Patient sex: F
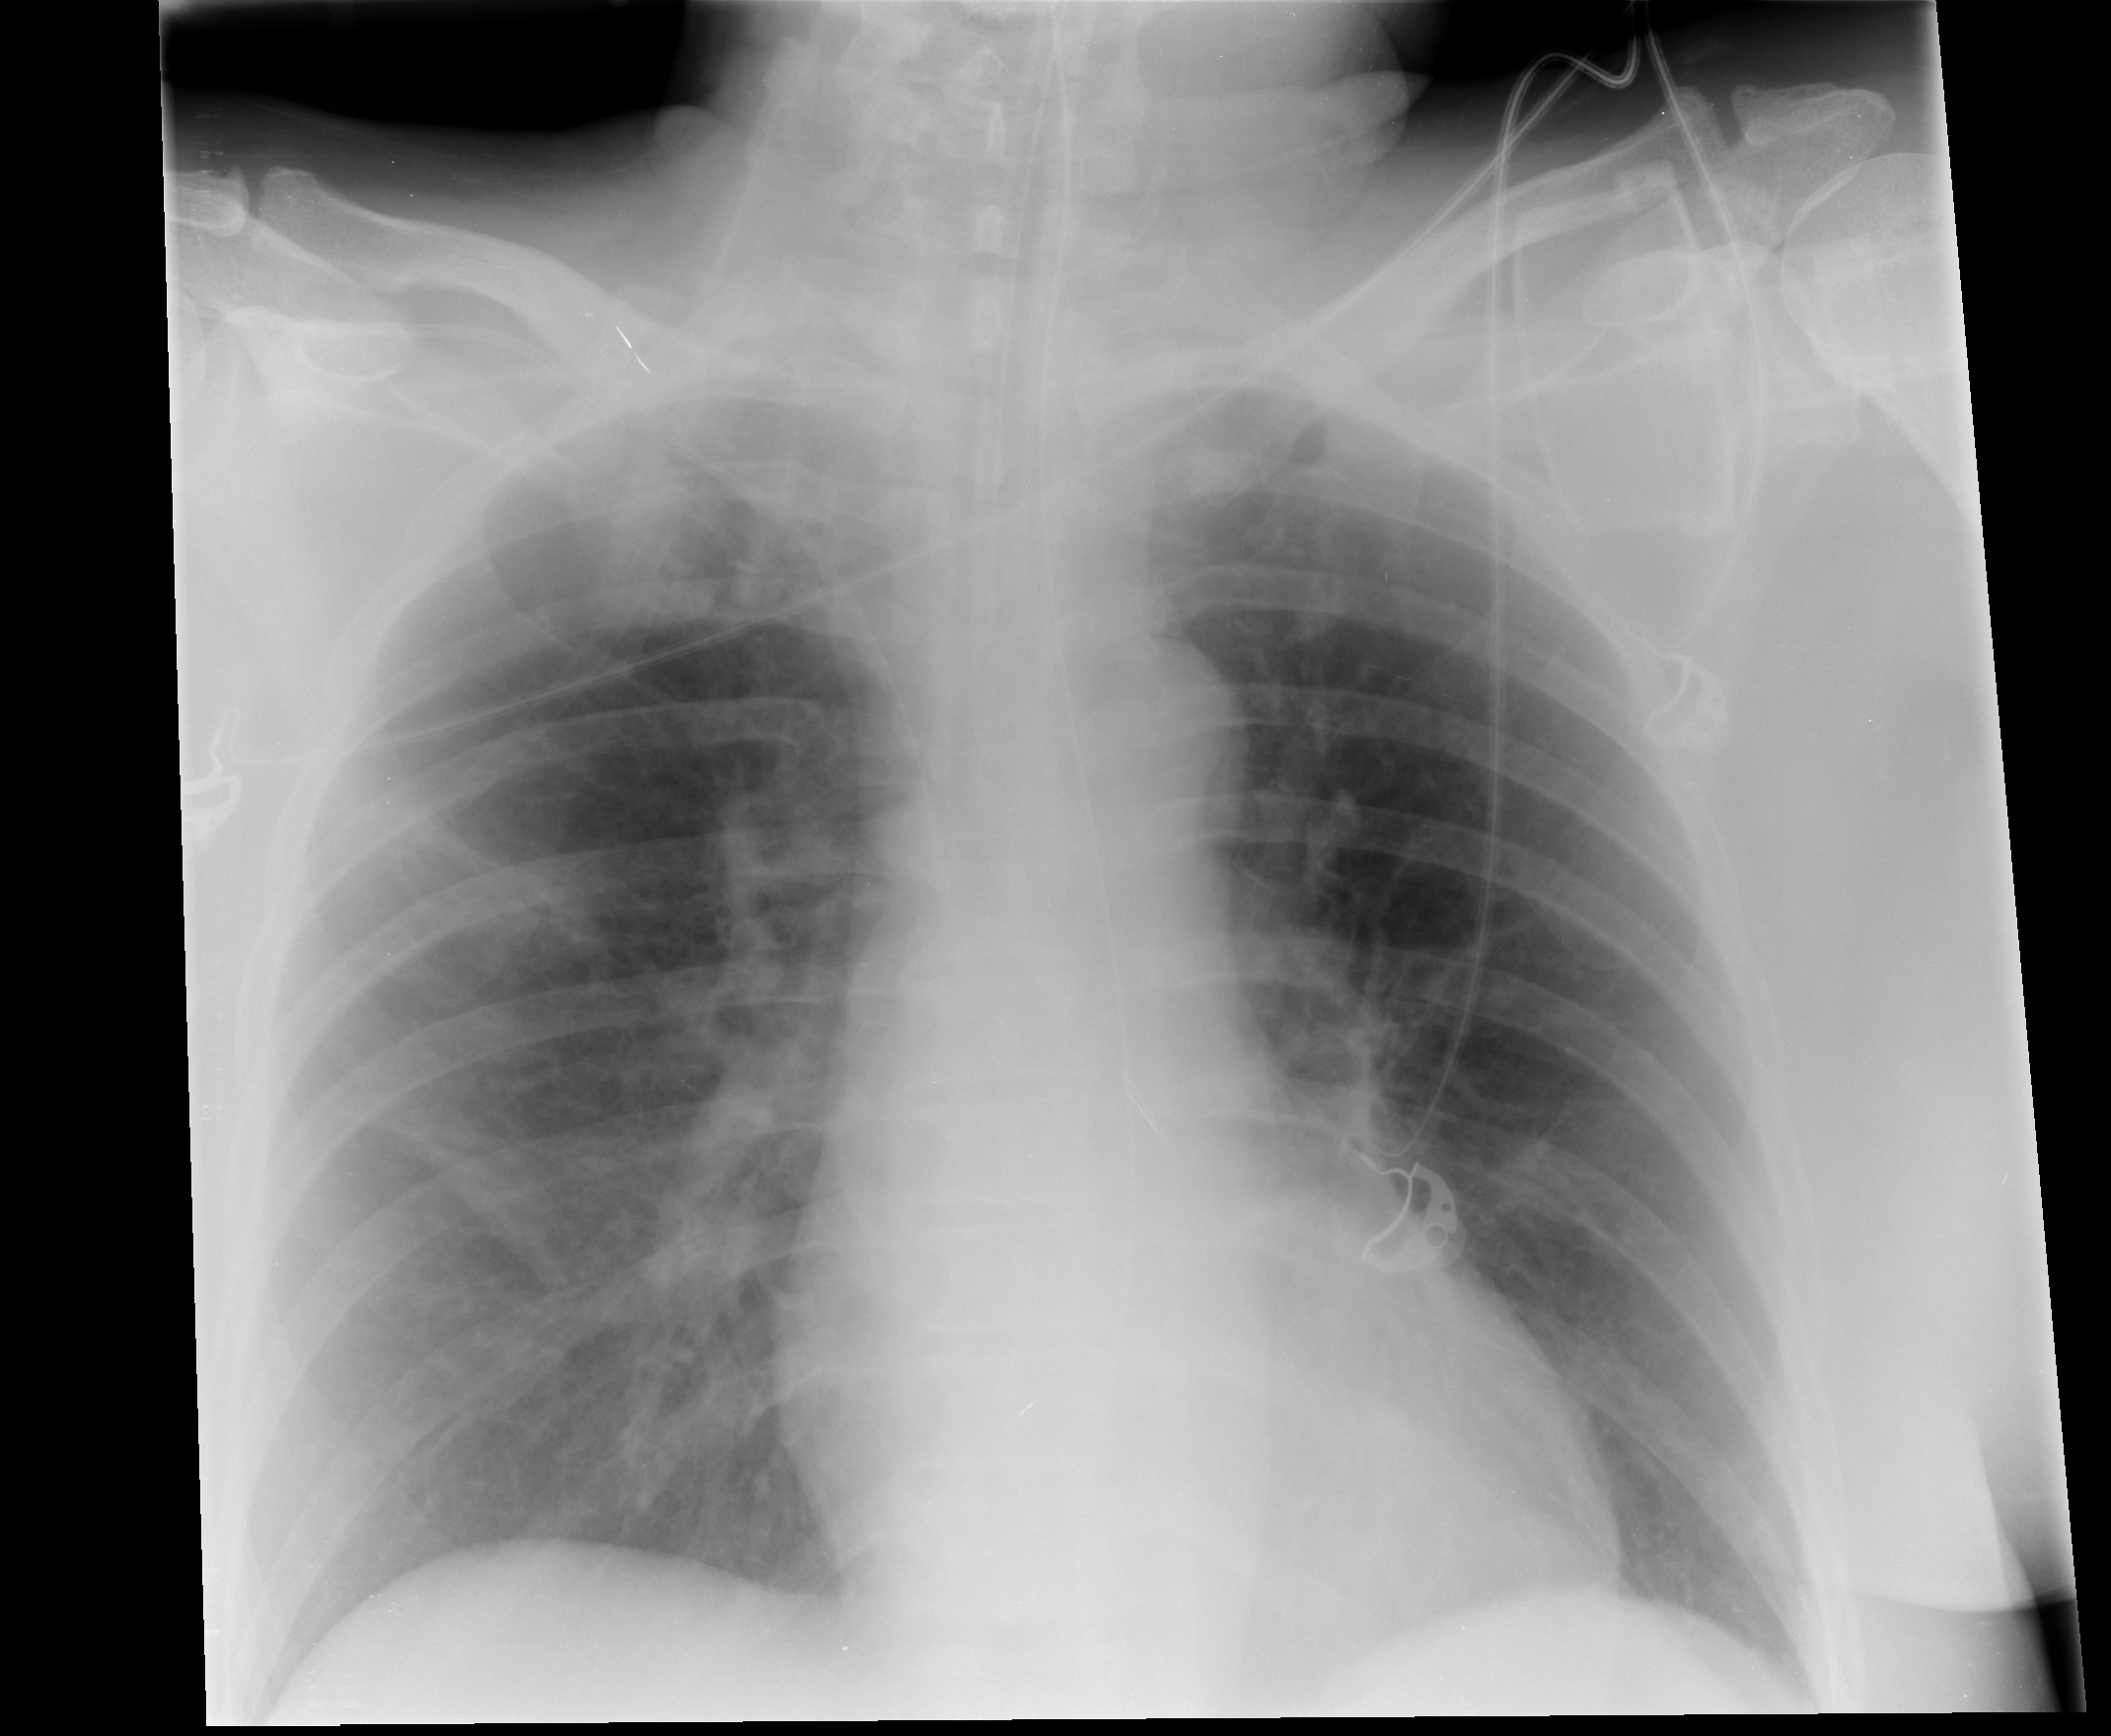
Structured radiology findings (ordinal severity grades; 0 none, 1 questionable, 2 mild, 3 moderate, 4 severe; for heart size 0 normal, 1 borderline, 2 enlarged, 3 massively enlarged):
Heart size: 0
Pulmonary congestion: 0
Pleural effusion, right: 0
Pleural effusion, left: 0
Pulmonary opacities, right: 0
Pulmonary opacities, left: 0
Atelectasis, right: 2
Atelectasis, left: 0